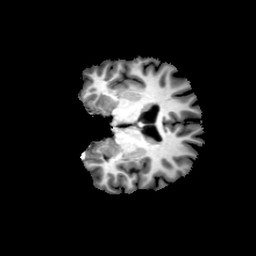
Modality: T1w
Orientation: coronal
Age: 19
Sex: male
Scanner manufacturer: philips
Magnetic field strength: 3 T
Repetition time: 0.0082 s
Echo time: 0.0037 s